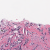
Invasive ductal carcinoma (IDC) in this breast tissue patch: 1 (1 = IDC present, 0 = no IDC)